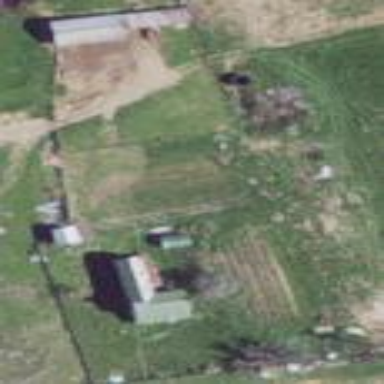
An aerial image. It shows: Farmyard area.